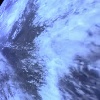
Label: cloud